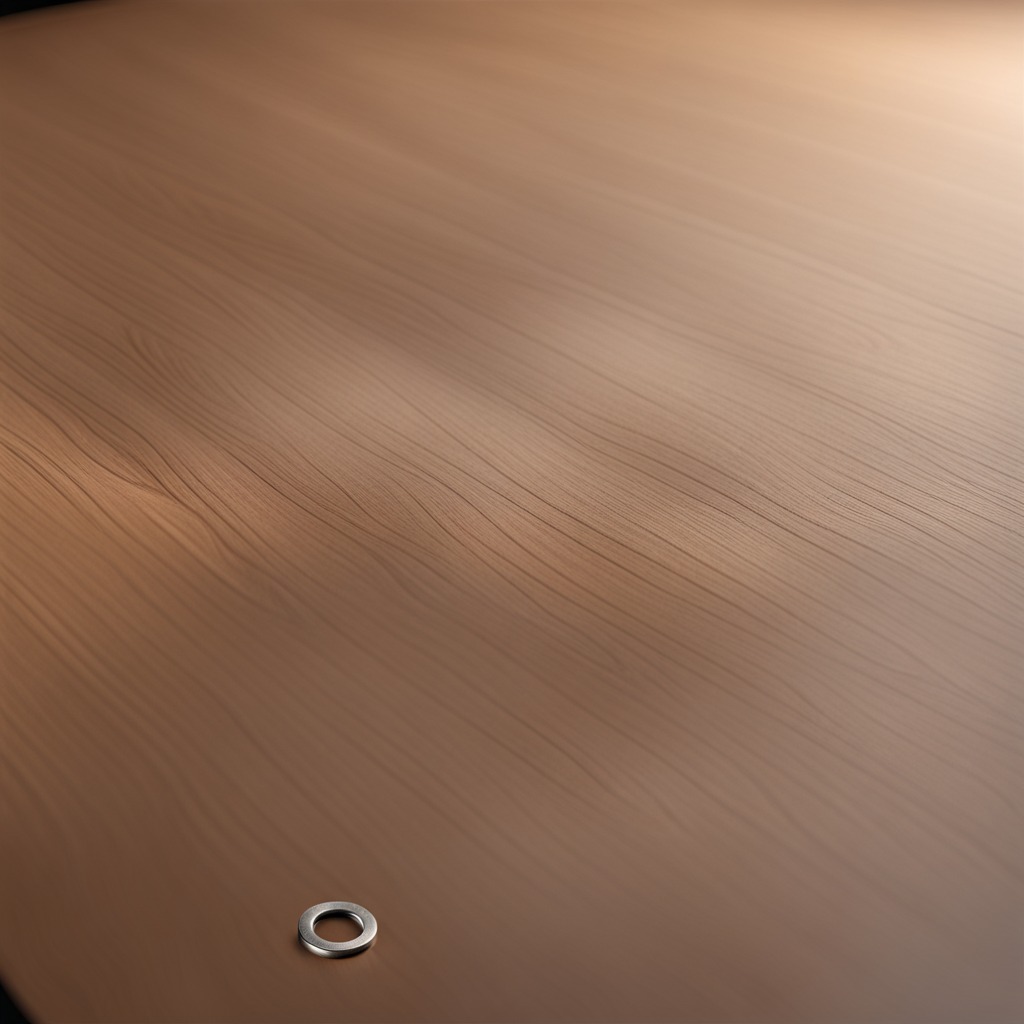
A flat metal washer is lying on the wooden table.